Question: I want to beautify the SQL code using this tool. Before this tool will accept it, I want to replace each instance of "<*>" (excluding double quotes) with "
" (5 new lines) in TextPad using the Replace feature and choosing Regular Expression. How can I do this?

<URL>
'''
insert into i2b2demodata.QUERY_GLOBAL_TEMP ( patient_num , panel_count) select patient_num ,1 as panel_count from ( select /*+ index(observation_fact fact_cnpt_pat_enct_idx) */ patient_num from i2b2demodata.observation_fact where concept_cd IN (select concept_cd from i2b2demodata.concept_dimension where concept_path LIKE '\i2b2\Reports\%') AND ( valtype_cd = 'B' AND contains(observation_blob,'Arthritis') > 0 ) group by patient_num ) t <*> insert into i2b2demodata.DX ( patient_num ) select * from ( select distinct patient_num from i2b2demodata.QUERY_GLOBAL_TEMP where panel_count = 1 ) q <*> insert into i2b2demodata.MASTER_QUERY_GLOBAL_TEMP(master_id, patient_num, level_no) select 'masterid:22', patient_num, 0 from i2b2demodata.QUERY_GLOBAL_TEMP where patient_num IN ( select patient_num from i2b2demodata.QUERY_GLOBAL_TEMP where panel_count = 1 ) <*> delete i2b2demodata.DX <*> delete i2b2demodata.QUERY_GLOBAL_TEMP <*> insert into i2b2demodata.QUERY_GLOBAL_TEMP ( patient_num , panel_count) select patient_num ,1 as panel_count from ( select /*+ index(observation_fact fact_cnpt_pat_enct_idx) */ patient_num from i2b2demodata.observation_fact where concept_cd IN (select concept_cd from i2b2demodata.concept_dimension where concept_path LIKE '\i2b2\Diagnoses\Digestive system (520-579)\%') group by patient_num ) t <*> update i2b2demodata.QUERY_GLOBAL_TEMP set panel_count = 2 where i2b2demodata.QUERY_GLOBAL_TEMP.panel_count = 1 <*> update i2b2demodata.QUERY_GLOBAL_TEMP set panel_count = -1 where i2b2demodata.QUERY_GLOBAL_TEMP.panel_count = 2 and exists ( select 1 as panel_count from ( select /*+ index(observation_fact fact_cnpt_pat_enct_idx) */ patient_num from i2b2demodata.observation_fact where concept_cd IN (select concept_cd from i2b2demodata.concept_dimension where concept_path LIKE '\i2b2\Diagnoses\Circulatory system (390-459)\%') group by patient_num having count( distinct patient_num || '|' || encounter_num || '|' || provider_id || '|' || instance_num || '|' ||concept_cd || '|' ||cast(start_date as varchar(50) ) ) >= 3 ) t where i2b2demodata.QUERY_GLOBAL_TEMP.patient_num = t.patient_num group by patient_num ) <*> insert into i2b2demodata.DX ( patient_num ) select * from ( select distinct patient_num from i2b2demodata.QUERY_GLOBAL_TEMP where panel_count = 2 ) q <*> delete i2b2demodata.MASTER_QUERY_GLOBAL_TEMP where master_id = 'masterid:22' and level_no >= 1 <*> <*> insert into i2b2demodata.MASTER_QUERY_GLOBAL_TEMP(master_id, patient_num, level_no) select 'masterid:21', patient_num, 0 from i2b2demodata.QUERY_GLOBAL_TEMP where patient_num IN ( select patient_num from i2b2demodata.QUERY_GLOBAL_TEMP where panel_count = 2 ) <*> delete i2b2demodata.DX <*> delete i2b2demodata.QUERY_GLOBAL_TEMP <*> insert into i2b2demodata.QUERY_GLOBAL_TEMP ( patient_num , panel_count) select patient_num ,1 as panel_count from ( select patient_num from i2b2demodata.MASTER_QUERY_GLOBAL_TEMP where master_id = 'masterid:22' group by patient_num ) t <*> update i2b2demodata.QUERY_GLOBAL_TEMP set panel_count =2 where exists ( select 1 as panel_count from ( select patient_num from i2b2demodata.MASTER_QUERY_GLOBAL_TEMP where master_id = 'masterid:21' group by patient_num ) t where i2b2demodata.QUERY_GLOBAL_TEMP.panel_count = 1 and i2b2demodata.QUERY_GLOBAL_TEMP.patient_num = t.patient_num ) <*> insert into i2b2demodata.DX ( patient_num ) select * from ( select distinct patient_num from i2b2demodata.QUERY_GLOBAL_TEMP where panel_count = 2 ) q
'''
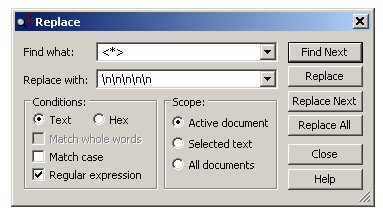
Answer: The regex to match <*> is '<\*>'.